Question: I am given a task to make a feature that autogenerates a ticket ID for a list.
However, I found out that the template used for the site is a helpdesk.wsp template.
Now, I am having problems stapling the said feature to Service Requests because it is currently under LLISTS and not LISTS.
See attached image.
Can someone help me on this?
Thanks.
janejanejane
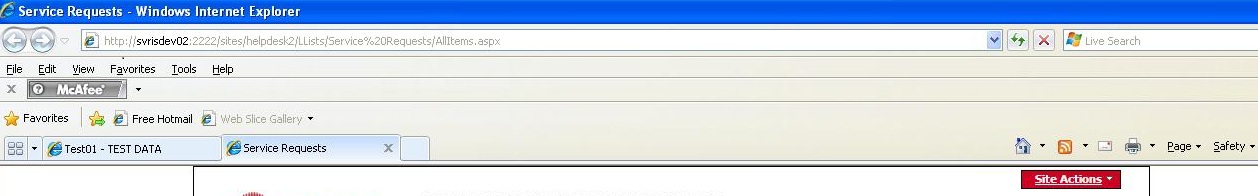
Answer: I solved this by just adding my newly created column to the default Content Type which is "Service Request". Weird. But it behaves accordingly now.